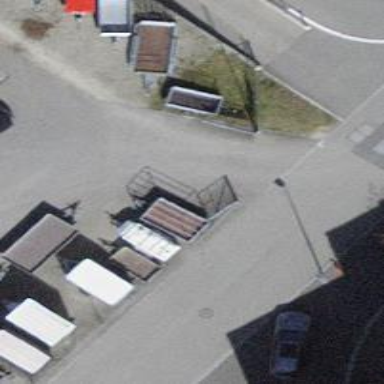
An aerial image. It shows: Gate.